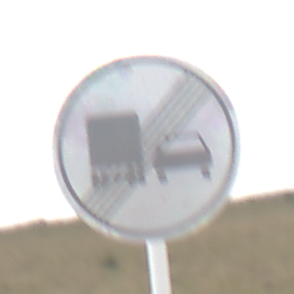
Verkehrszeichen: EndeUeberholverbotKraftfahrzeuge
Umgebung: Outdoor, Nature
Tageszeit: Midday
Wetter: PartlyCloudy
Licht: Natural
Jahreszeit: NotSpecified
Kontrast: MediumContrast